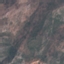
Land use / land cover: HerbaceousVegetation